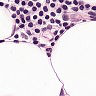
Metastatic tissue present: no